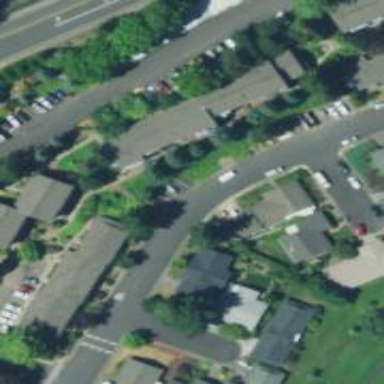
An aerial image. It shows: Residential road with sidewalk on the left side.